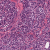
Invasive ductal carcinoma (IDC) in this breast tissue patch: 1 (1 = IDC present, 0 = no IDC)